Field crop: tomato
Growth stage: 1
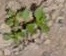
Species: portulaca